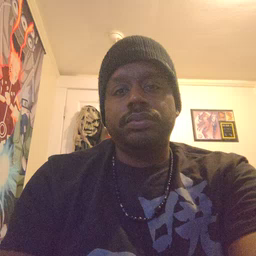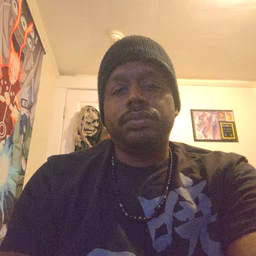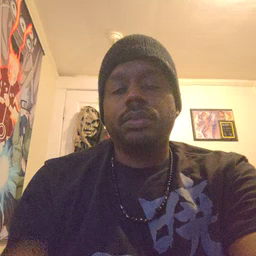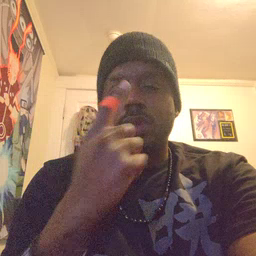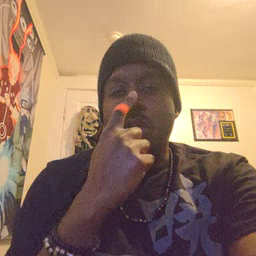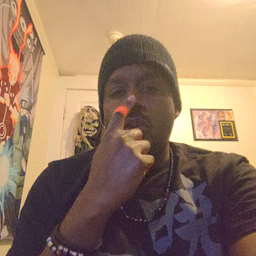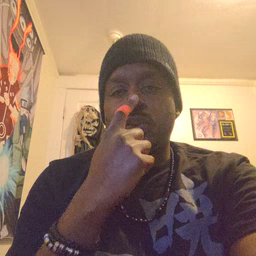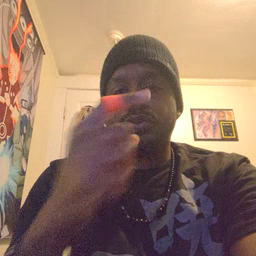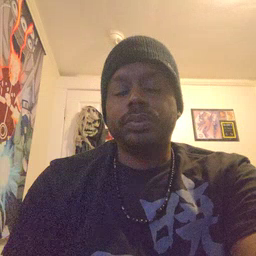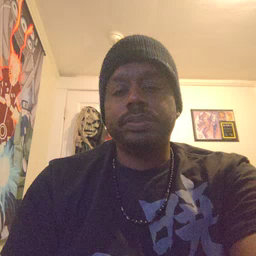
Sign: nose